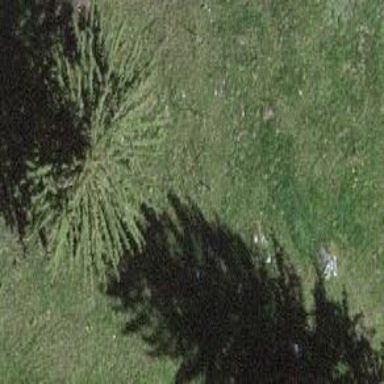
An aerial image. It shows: Single tag "natural: tree."